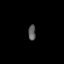
Tissue: skin
Cell type: Epithelial cells
Senescence score: 0.2731
Nuclear area (px): 112
Mean DAPI intensity: 92.973